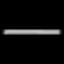
Label: line